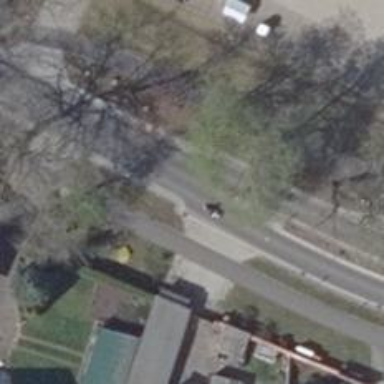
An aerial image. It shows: Asphalt road with primary classification. The road has separate sidewalks on both sides.